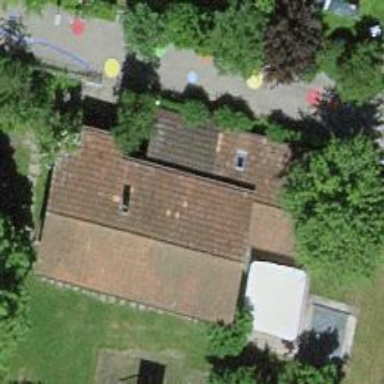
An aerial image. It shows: Kindergarten.